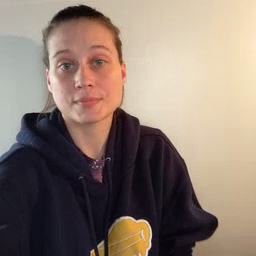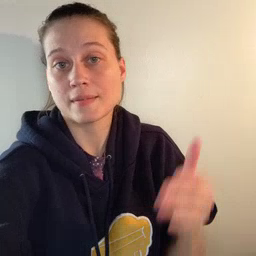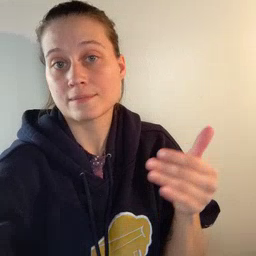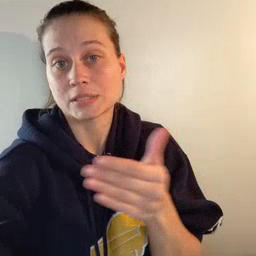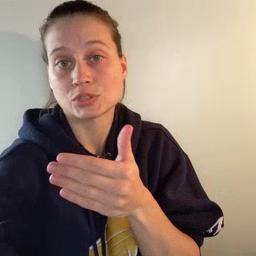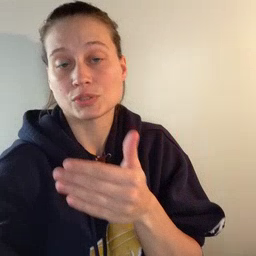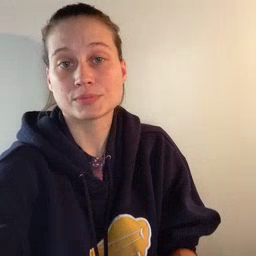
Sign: fish